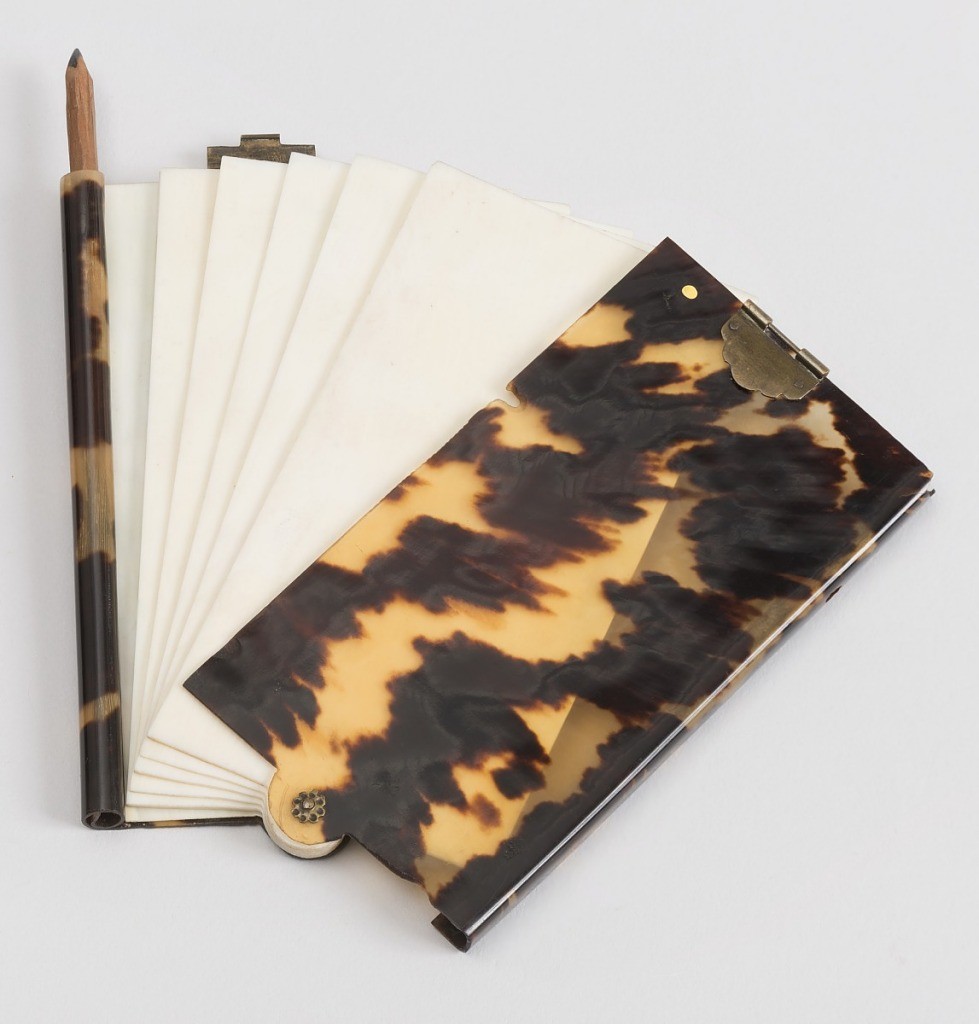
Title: Card Case with Pencil
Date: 19th century
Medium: Shaped tortoiseshell, ivory, metal; wood and graphite (pencil)
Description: Rectangular card case, tortoiseshell patterning has uneven opacity. Two sides of case connected at bottom, center of pertruded half-circle pinned together, allowing the sides to fan outward, revealing cards within.